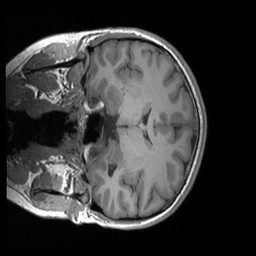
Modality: T1w
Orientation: coronal
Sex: female
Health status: ill
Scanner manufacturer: siemens
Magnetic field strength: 3 T
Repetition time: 1.66 s
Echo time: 0.00254 s